Question: Controller:
'''
[HttpPost]
public ActionResult FileExist(string fileName)
{
bool result = true;
string path = Server.MapPath(TempPath) + fileName + ".xlsx"; //Path for the file
string[] Files = Directory.GetFiles(Server.MapPath(TempPath));
for (int i = 0; i < Files.Length; i++)
{
if (path == Files[i])
{
//The filename already exists
result = false;
}
}
return Json(new { returnvalue = result });
}
'''
My JS:
'''
$(document).on('click', '#saveButton', function () {
var fileName = $('#fileName').val();
$.ajax({
type: 'POST',
url: '/Calculation/FileExist',
data: { 'fileName': fileName },
dataType: 'JSON',
success: function (result) {
if (!result.returnvalue) {
$('#errorMessage').text("The filename already exists. Please choose another one (The files are automatically deleted every second day)");
$('#downloadButton').css("visibility", "hidden");
}
}
});
});
'''
When I debug this in VS it works fine. But when I have Published and put it up on a server it wont work.
My error looks like this:

Why is this not working when published?
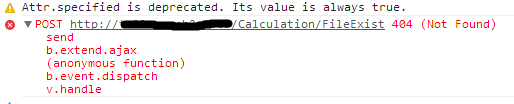
Answer: Considering that 'Calculation' is your Controller Class, try to give the ajax request as following
'''
$.ajax({
type: 'POST',
url: '@Url.Action("FileExist","Calculation")',,
data: { 'fileName': fileName },
dataType: 'JSON',
success: function (result) {
if (!result.returnvalue) {
$('#errorMessage').text("The filename already exists. Please choose another one (The files are automatically deleted every second day)");
$('#downloadButton').css("visibility", "hidden");
}
}
});
'''
And if this event is written in a seperate 'js' file then here is a code for that.
In your View make a js function as
'''
function GetUrlToCheckIfFileExist(){
return '@Url.Action("FileExist","Calculation")';
}
'''
And in your 'js' file use the following code
'''
var getUrlToCheckIfFileExist = window.GetUrlToCheckIfFileExist();
$.ajax({
type: 'POST',
url: getUrlToCheckIfFileExist,
data: { 'fileName': fileName },
dataType: 'JSON',
success: function (result) {
if (!result.returnvalue) {
$('#errorMessage').text("The filename already exists. Please choose another one (The files are automatically deleted every second day)");
$('#downloadButton').css("visibility", "hidden");
}
}
});
'''